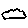
Label: cloud